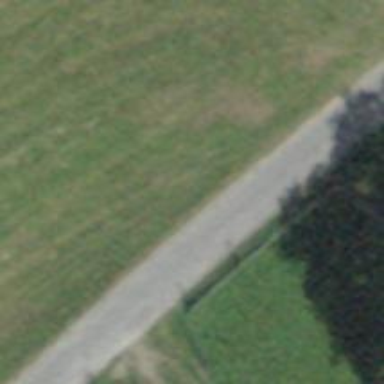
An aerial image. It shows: Unclassified road with asphalt surface and grade1 tracktype.